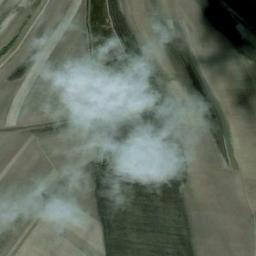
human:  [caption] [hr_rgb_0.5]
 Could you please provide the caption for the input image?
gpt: A thick cloud enveloped over the forest .

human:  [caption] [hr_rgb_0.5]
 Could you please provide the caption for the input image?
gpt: White clouds on the ground where yellow and green meet .

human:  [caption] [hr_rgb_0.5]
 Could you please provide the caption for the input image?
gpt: The white cloud is above bare and green land .

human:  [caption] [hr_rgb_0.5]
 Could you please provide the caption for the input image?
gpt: The cumulus clouds are located above the khaki and green farmland .

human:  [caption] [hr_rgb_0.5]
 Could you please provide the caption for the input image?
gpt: There are sparse white clouds over farmlands .